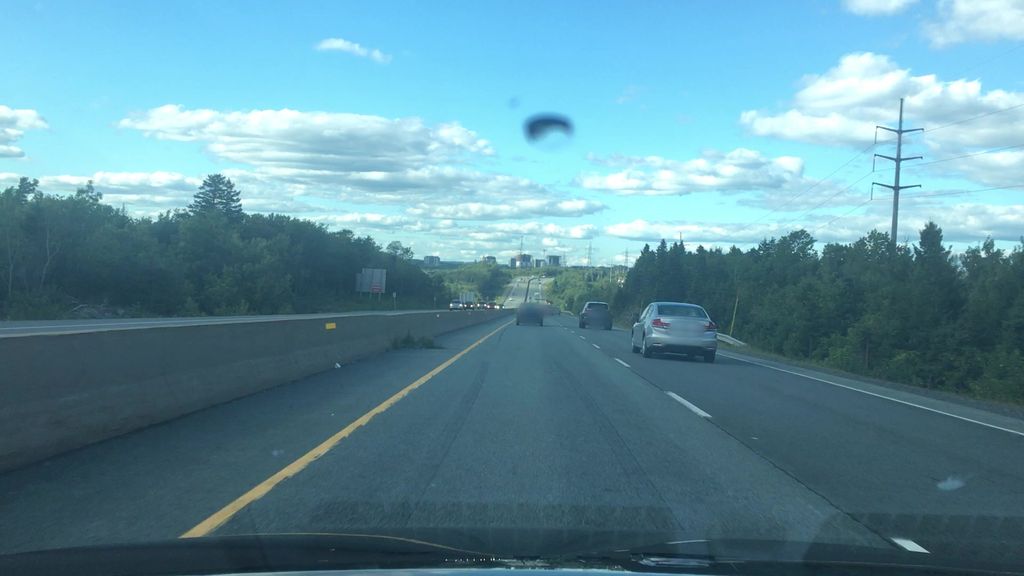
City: halifax